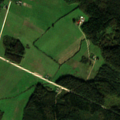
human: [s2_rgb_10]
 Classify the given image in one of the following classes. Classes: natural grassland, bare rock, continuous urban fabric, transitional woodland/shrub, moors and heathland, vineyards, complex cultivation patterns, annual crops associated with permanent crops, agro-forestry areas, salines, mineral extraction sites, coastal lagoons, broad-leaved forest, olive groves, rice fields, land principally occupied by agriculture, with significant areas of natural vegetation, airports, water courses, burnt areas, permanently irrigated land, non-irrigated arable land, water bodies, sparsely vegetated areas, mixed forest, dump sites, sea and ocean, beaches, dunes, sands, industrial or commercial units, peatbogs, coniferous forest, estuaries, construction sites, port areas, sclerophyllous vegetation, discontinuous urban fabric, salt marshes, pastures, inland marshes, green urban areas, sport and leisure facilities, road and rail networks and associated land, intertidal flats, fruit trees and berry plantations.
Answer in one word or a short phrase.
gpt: pastures, complex cultivation patterns, broad-leaved forest, coniferous forest, mixed forest